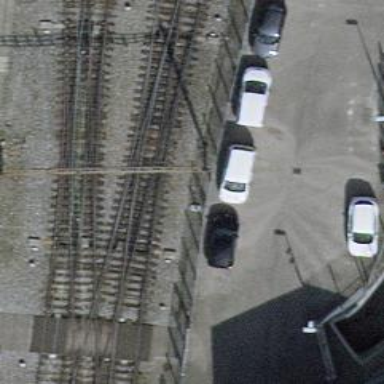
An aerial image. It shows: Rail siding with electrified tracks using contact line.